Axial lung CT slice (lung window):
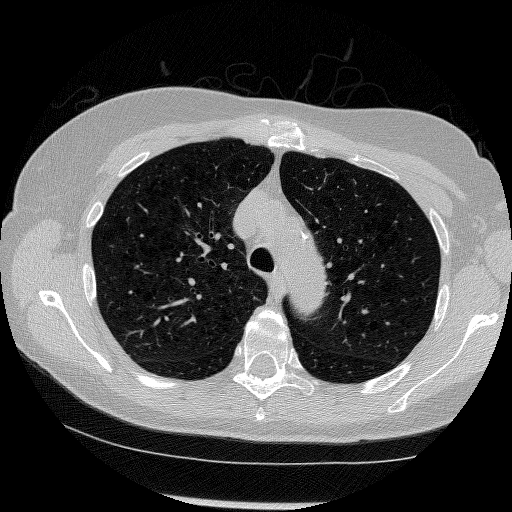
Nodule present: no